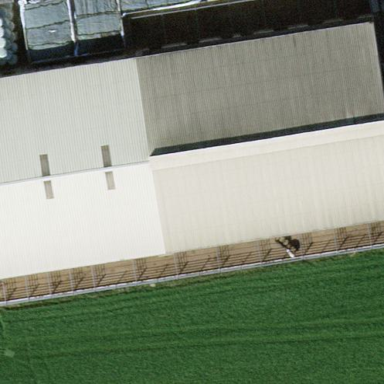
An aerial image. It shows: Gabled building with roof oriented along its length. The roof color is gainsboro.